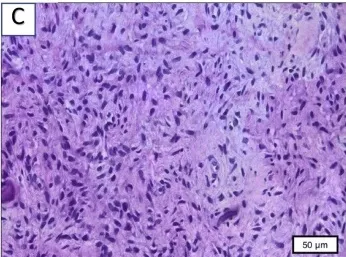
A-D. The histological findings in different enlargements (200 mum; 100 mum; 50 mum). It shows the mixture of bone and connective tissue.
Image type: pathology (h&e)